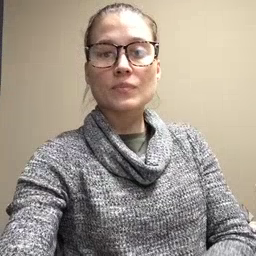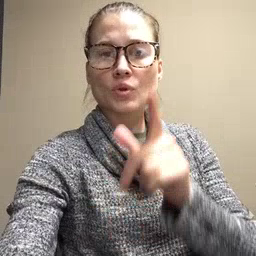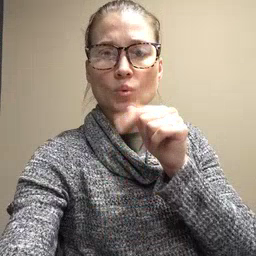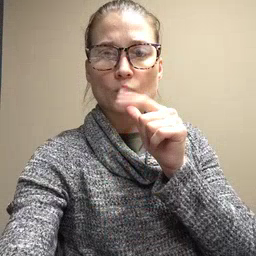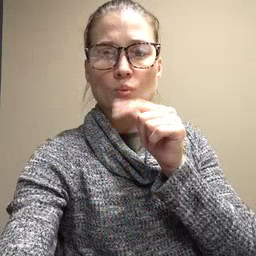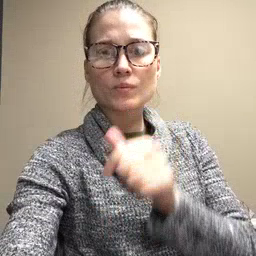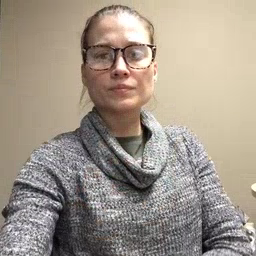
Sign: who